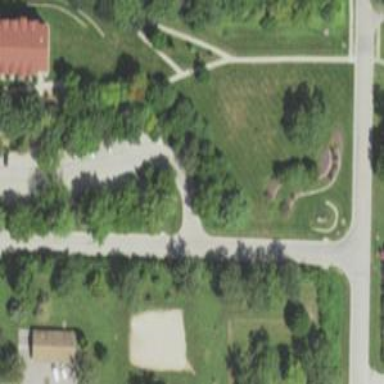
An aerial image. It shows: Driveway leading to service road.